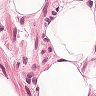
Metastatic tissue present: no